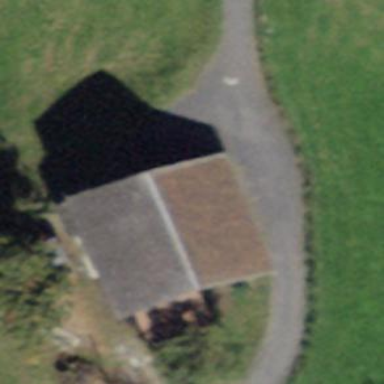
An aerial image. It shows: Rural barn.